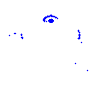
Particle: kaon